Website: ulta-beauty
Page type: payment
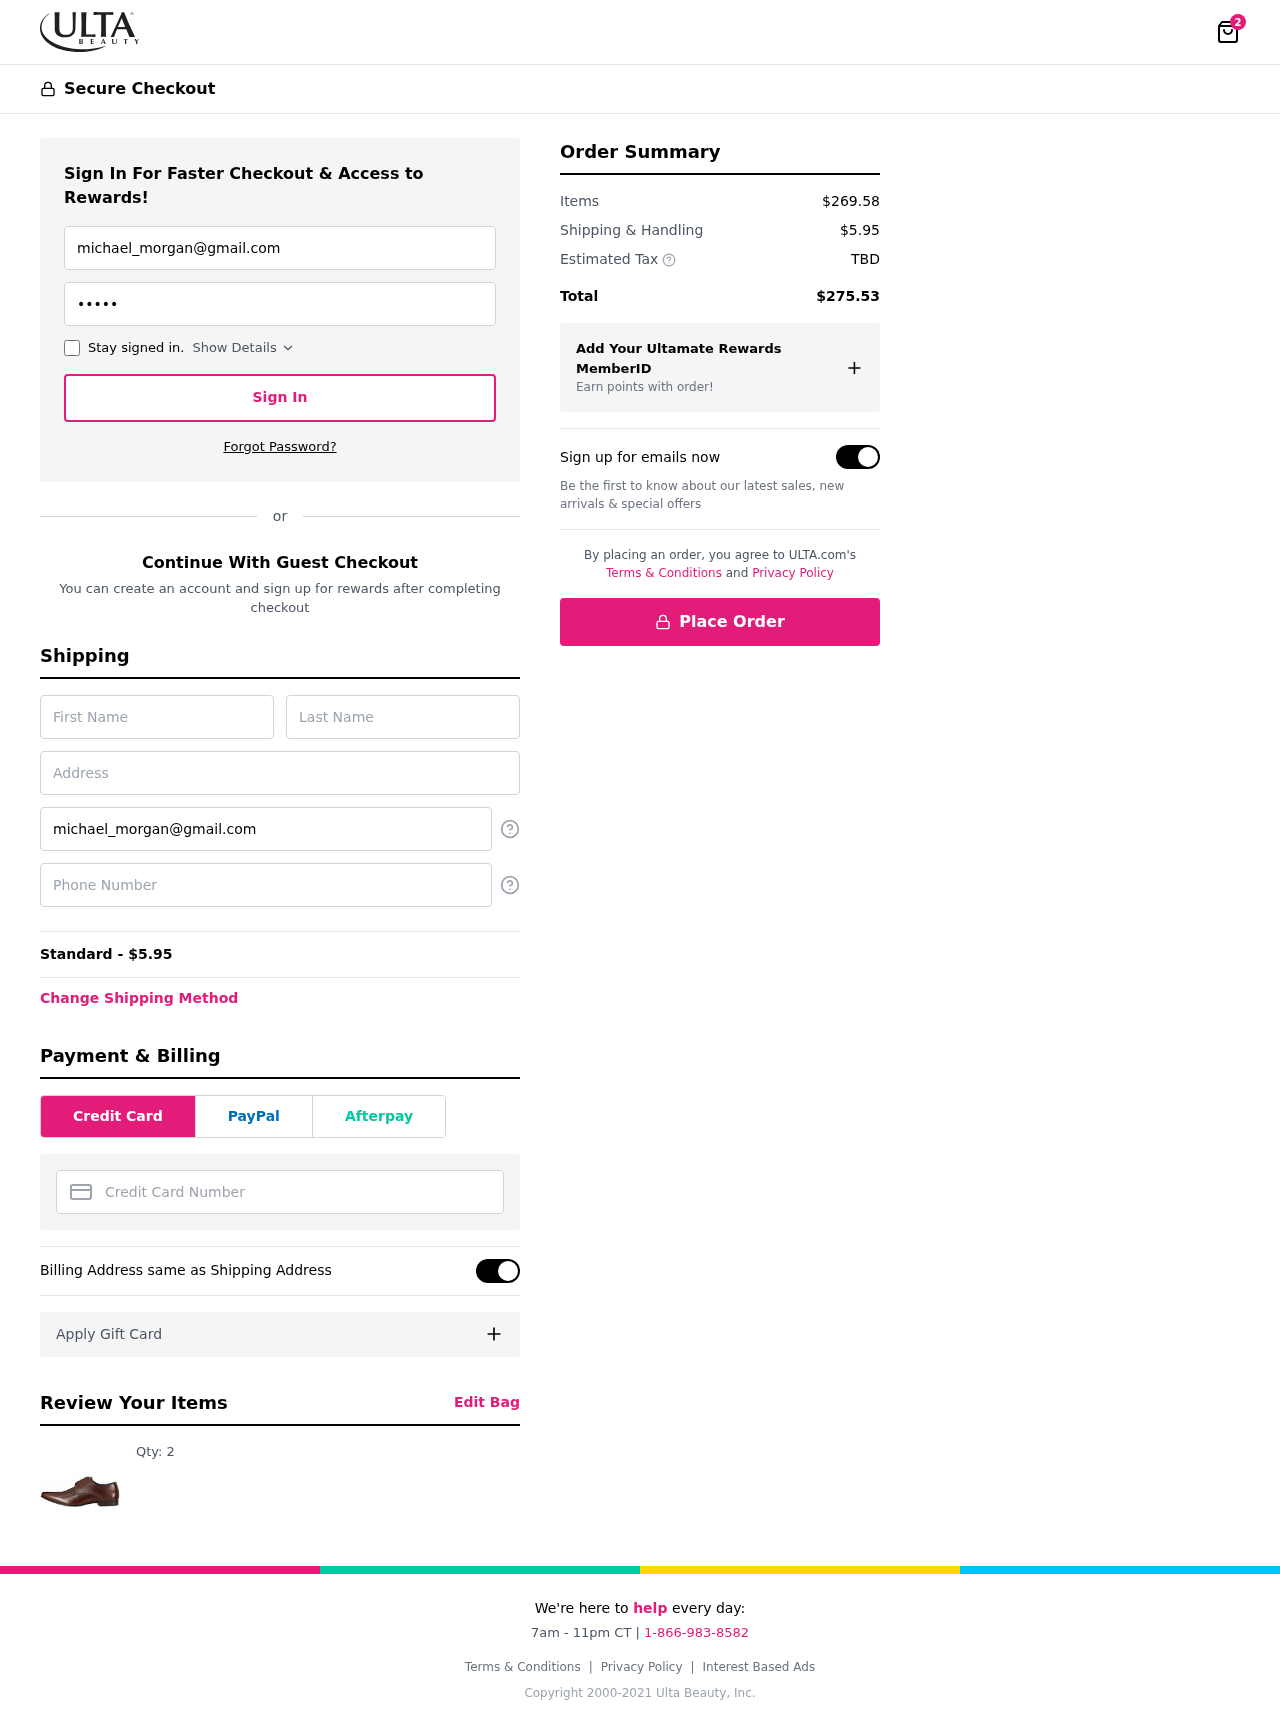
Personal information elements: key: PII_CARD_NUMBER
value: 6505 4736 0157 9119
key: PII_EMAIL
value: michael_morgan@gmail.com
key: PII_FIRSTNAME
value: Michael
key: PII_LASTNAME
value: Morgan
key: PII_PHONE
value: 8618997165
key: PII_STREET
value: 76120 Angela View Suite 780
Product elements: key: PRODUCT1_QUANTITY
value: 2
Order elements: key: ORDER_NUM_ITEMS
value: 2
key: ORDER_SHIPPING_COST
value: $5.95
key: ORDER_SHIPPING_COST
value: Standard - $5.95
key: ORDER_SUBTOTAL
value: $269.58
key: ORDER_TAX
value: TBD
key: ORDER_TOTAL
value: $275.53